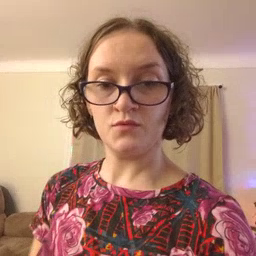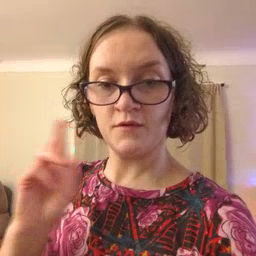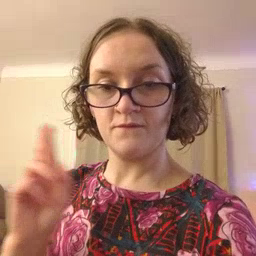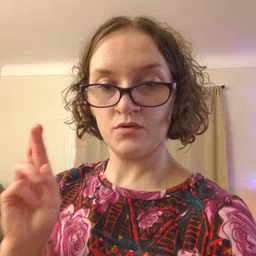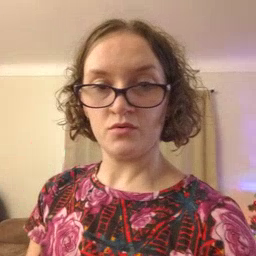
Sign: refrigerator